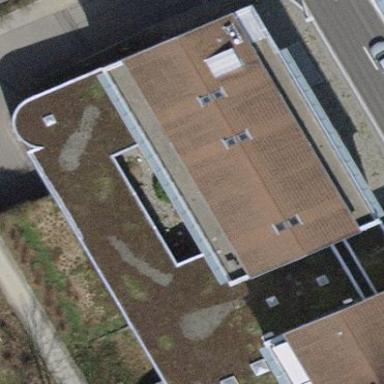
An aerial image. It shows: School building.